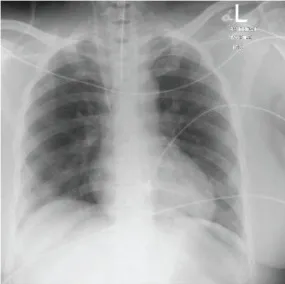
Case 2 radiographs. . (
A) Post-intubation plain chest radiograph, on day 1 of hospital admission.
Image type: radiology (x_ray)